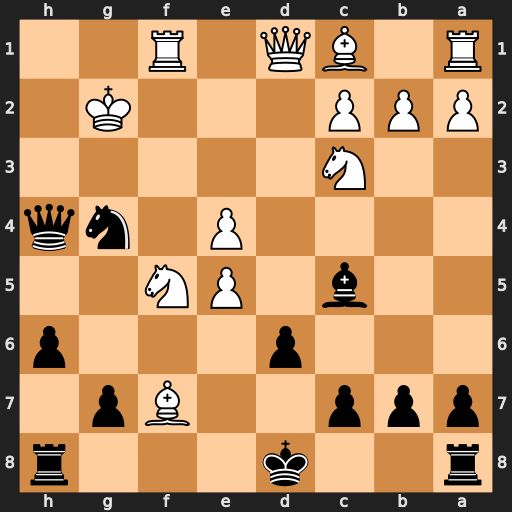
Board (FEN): r2k3r/ppp2Bp1/3p3p/2b1PN2/4P1nq/2N5/PPP3K1/R1BQ1R2
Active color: b
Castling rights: -
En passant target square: -
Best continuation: Qh2+ Kf3 Nxe5#